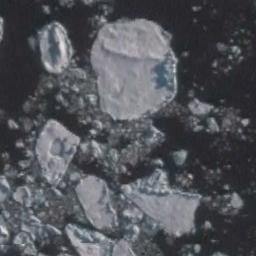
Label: sea_ice